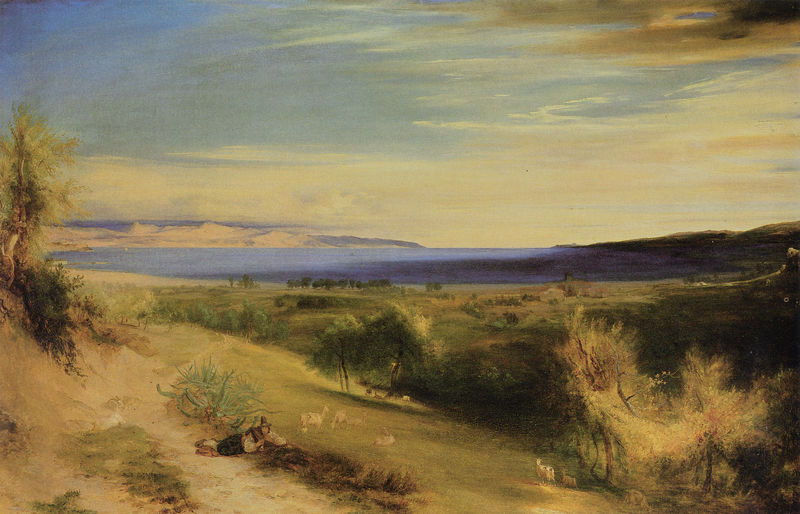
Titel: Golf von La Spezia
Künstler: Karl Blechen
Standort: Berlin
Institution: Staatliche Museen Schloss Charlottenburg
Schlagwörter: baum, blau, gemälde, himmel, mann, meer, schatten, schlaf, wasser, weiß, wolken, bäume, gelb, grün, landschaft, menschen, ocker, sand, see, ufer, äste, abend, braun, frau, grau, hell, hut, licht, schwarz, strasse, gras, rasen, tier, tiere, weg, wiese, wolke, beige, malerei, hose, mensch, weit, baumstamm, dämmerung, erde, feld, felder, ferne, gräser, horizont, hügel, morgen, natur, spiegelung, strauch, weide, weite, zweige, busch, büsche, flach, gebüsch, gewässer, sonne, sträucher, insel, gold, tal, küste, sommer, strand, liegen, schlafen, italien, süden, trocken, berge, düne, dünen, herde, landschaftsmalerei, idylle, rast, romantik, stimmung, junge, liegend, zeigen, bauer, bucht, senke, schaf, idyll, landschafft, kaktus, lesend, arkadien, bock, lämmer, schafe, hirte, schäfer, schaft, golf, ziegen, ziegenhirte, oel, bukolisch, hirt, unendlich, hirtenszene, schfe, scshäfer, schafe#, fedld, stratuswolke